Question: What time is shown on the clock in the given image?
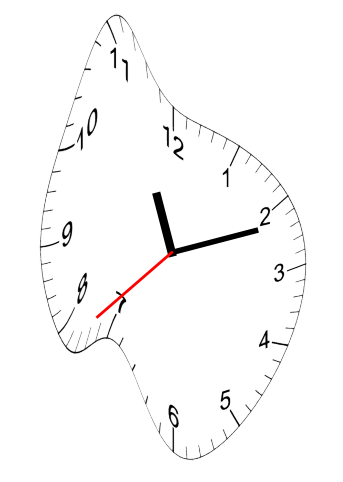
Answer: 11:11:38